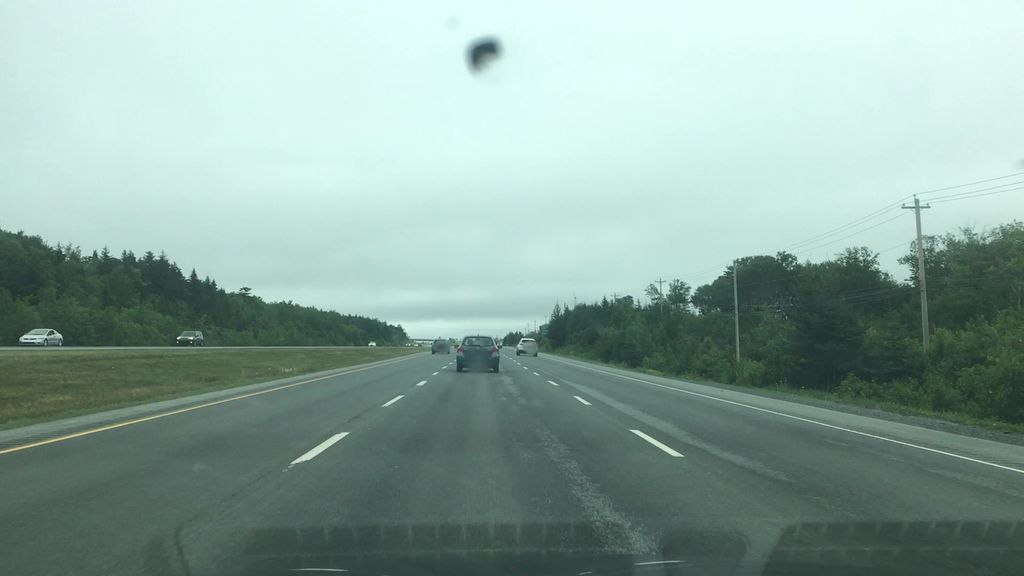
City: halifax